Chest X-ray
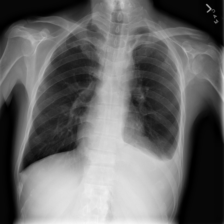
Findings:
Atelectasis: negative
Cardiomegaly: negative
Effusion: negative
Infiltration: negative
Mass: negative
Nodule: negative
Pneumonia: negative
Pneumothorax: negative
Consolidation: negative
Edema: negative
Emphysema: negative
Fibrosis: negative
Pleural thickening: negative
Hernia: negative